Question: I have a lot identical devices with STM32 VCP. Windows 8.1 creates serial COM port for device. If I connect ONE device to any PC USB port, windows will bind to it the same COM port. After the connection of the second device to other USB port, it will create the next COM port with different serial COM number. If I unplug these devices and connect in different order, COM ports will be switched between devices. It's a problem, because I need the same order COM ports order (physically) each time.
Using USBlyzer software I can see what some kind of USB port number is different for each physical USB port:

So I would like to access (get the current device) by these devices by port number. Or list all devices and get this port number from device object?
In libusb documentation found it has such a method:
uint8_t libusb_get_port_number (libusb_device *dev)
Get the number of the port that a device is connected to.
link: <URL>
Maybe PyUSB has it too...
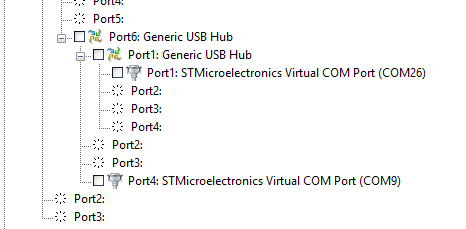
Answer: Found other solution to my problem. Using windows DeviceManager API Get Port and hub number (USB physical identification) from location info and friendly name of device with COM port number in it. Parsing this information and have information for Serial communication.
'''
from infi.devicemanager import DeviceManager
dm = DeviceManager()
dm.root.rescan()
devices = dm.all_devices
for i in devices:
try:
print '{} : address: {}, bus: {}, location: {}'.format(i.friendly_name, i.address, i.bus_number, i.location)
except Exception:
pass
'''